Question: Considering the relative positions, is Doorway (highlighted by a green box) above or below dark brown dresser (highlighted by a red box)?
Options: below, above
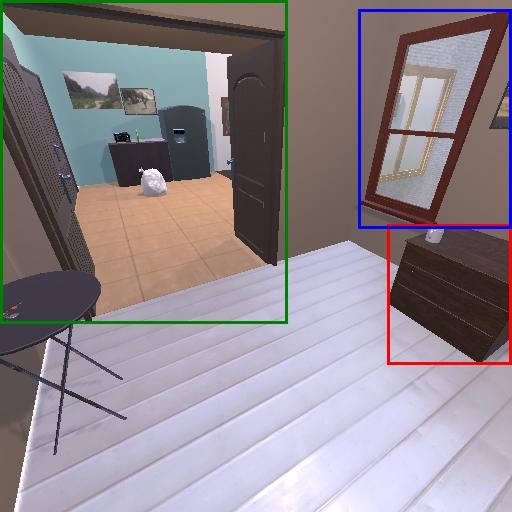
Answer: below